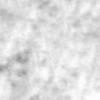
Label: no_change